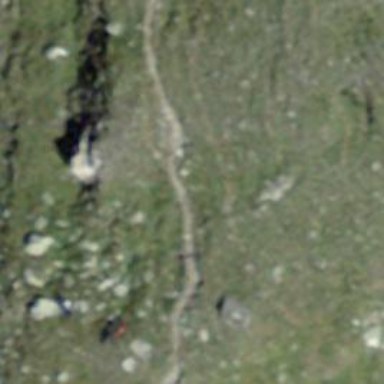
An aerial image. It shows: Skitour path.